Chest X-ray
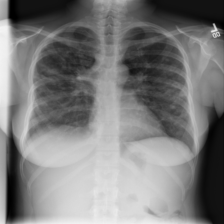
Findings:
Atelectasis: negative
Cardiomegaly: negative
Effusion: negative
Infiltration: positive
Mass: negative
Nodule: negative
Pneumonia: negative
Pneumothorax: negative
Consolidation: negative
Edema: negative
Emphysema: negative
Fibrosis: negative
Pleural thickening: negative
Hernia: negative